Question: I want add <URL> in Android Studio.
I added this
'''
compile io.github.luizgrp.sectionedrecyclerviewadapter:sectionedrecyclerviewadapter:1.1.1'
'''
into 'build.gradle' section .
But when sync android studio show me this error , please click on this link to see my error image

How can i fix it? Please help me.
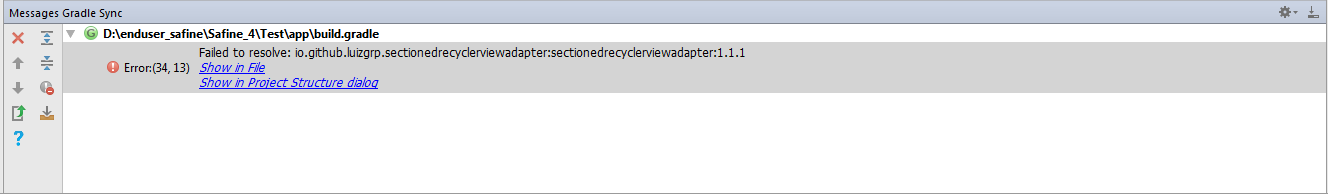
Answer: They dont have 1.1.1 version, they have 1.1.2 version so use like this,
'''
compile 'io.github.luizgrp.sectionedrecyclerviewadapter:sectionedrecyclerviewadapter:1.1.2'
'''
Check the version <URL> for more